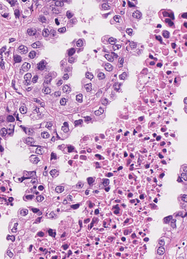
Tumor epithelial tissue: yes
Tumor-associated stroma tissue: yes
Normal tissue: no